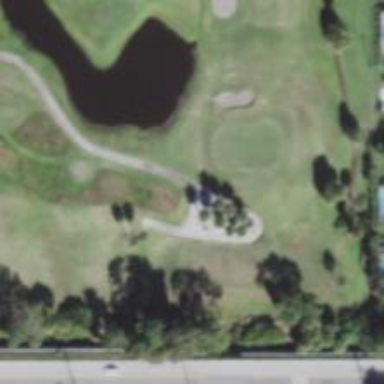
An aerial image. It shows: Golf hole.